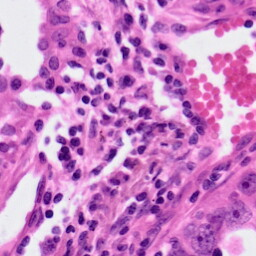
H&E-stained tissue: Lung